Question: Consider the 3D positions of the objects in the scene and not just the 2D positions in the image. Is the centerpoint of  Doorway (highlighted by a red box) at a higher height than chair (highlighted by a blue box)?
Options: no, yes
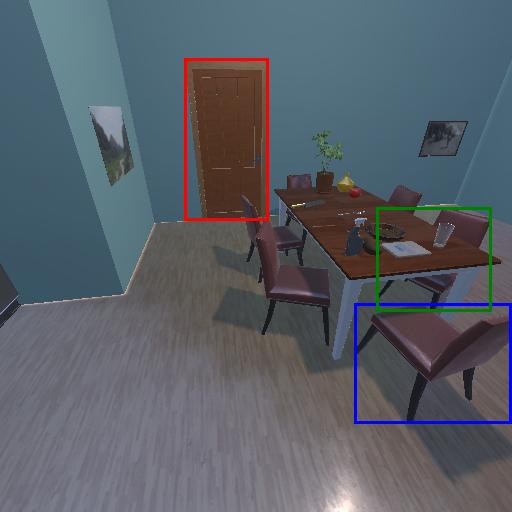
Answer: no